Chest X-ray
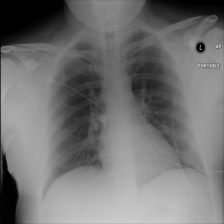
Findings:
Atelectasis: negative
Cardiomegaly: negative
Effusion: negative
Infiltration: negative
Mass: negative
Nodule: negative
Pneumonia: negative
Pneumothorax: negative
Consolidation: negative
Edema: negative
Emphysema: negative
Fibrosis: negative
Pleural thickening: negative
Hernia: negative